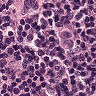
Metastatic tissue present: yes